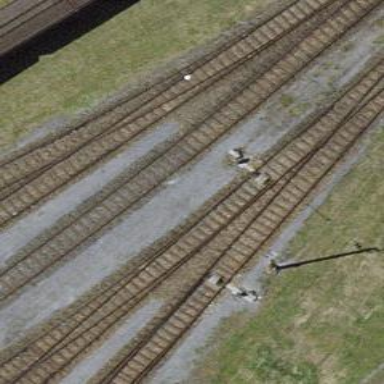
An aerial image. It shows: Railway switch.